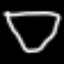
Label: diamond